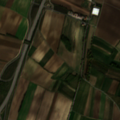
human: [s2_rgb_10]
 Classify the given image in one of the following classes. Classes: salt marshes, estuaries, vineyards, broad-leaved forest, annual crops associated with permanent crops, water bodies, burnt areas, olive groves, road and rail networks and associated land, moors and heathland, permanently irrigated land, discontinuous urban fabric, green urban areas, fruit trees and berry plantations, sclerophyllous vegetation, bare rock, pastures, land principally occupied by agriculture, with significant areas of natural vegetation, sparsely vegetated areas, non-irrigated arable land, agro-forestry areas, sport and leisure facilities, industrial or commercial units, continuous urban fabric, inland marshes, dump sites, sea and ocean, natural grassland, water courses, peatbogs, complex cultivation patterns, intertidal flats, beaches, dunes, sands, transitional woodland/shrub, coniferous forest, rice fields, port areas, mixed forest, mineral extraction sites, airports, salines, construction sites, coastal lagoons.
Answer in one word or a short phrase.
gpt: discontinuous urban fabric, non-irrigated arable land, vineyards, complex cultivation patterns